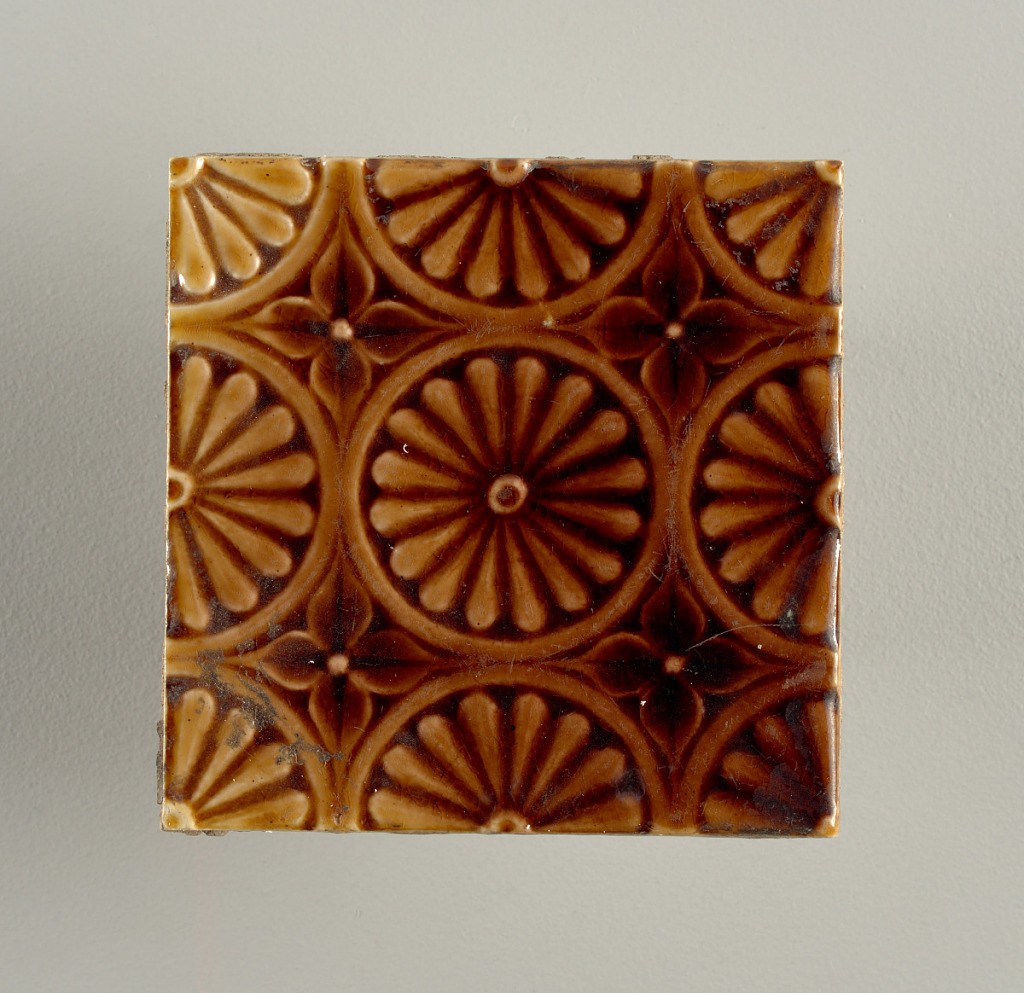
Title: Tile
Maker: J. & J. G. Low Art Tile Works, 1877 – 1883
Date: late 19th century
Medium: Glazed stoneware
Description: Square molded tile made of white clay, impressed and inscription: "J. & J.G. Low, Patent Art Tile Works, Chelsea Mass. U.S.A., copyright 1881 by J. & J.G. Low". Tile face has all-over design of daisies framed in plain circles separated by four-pedaled flower; cropped design indicate piece id part of larger tile scheme; dark brown crackle glaze.